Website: crate-barrel
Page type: billing-address
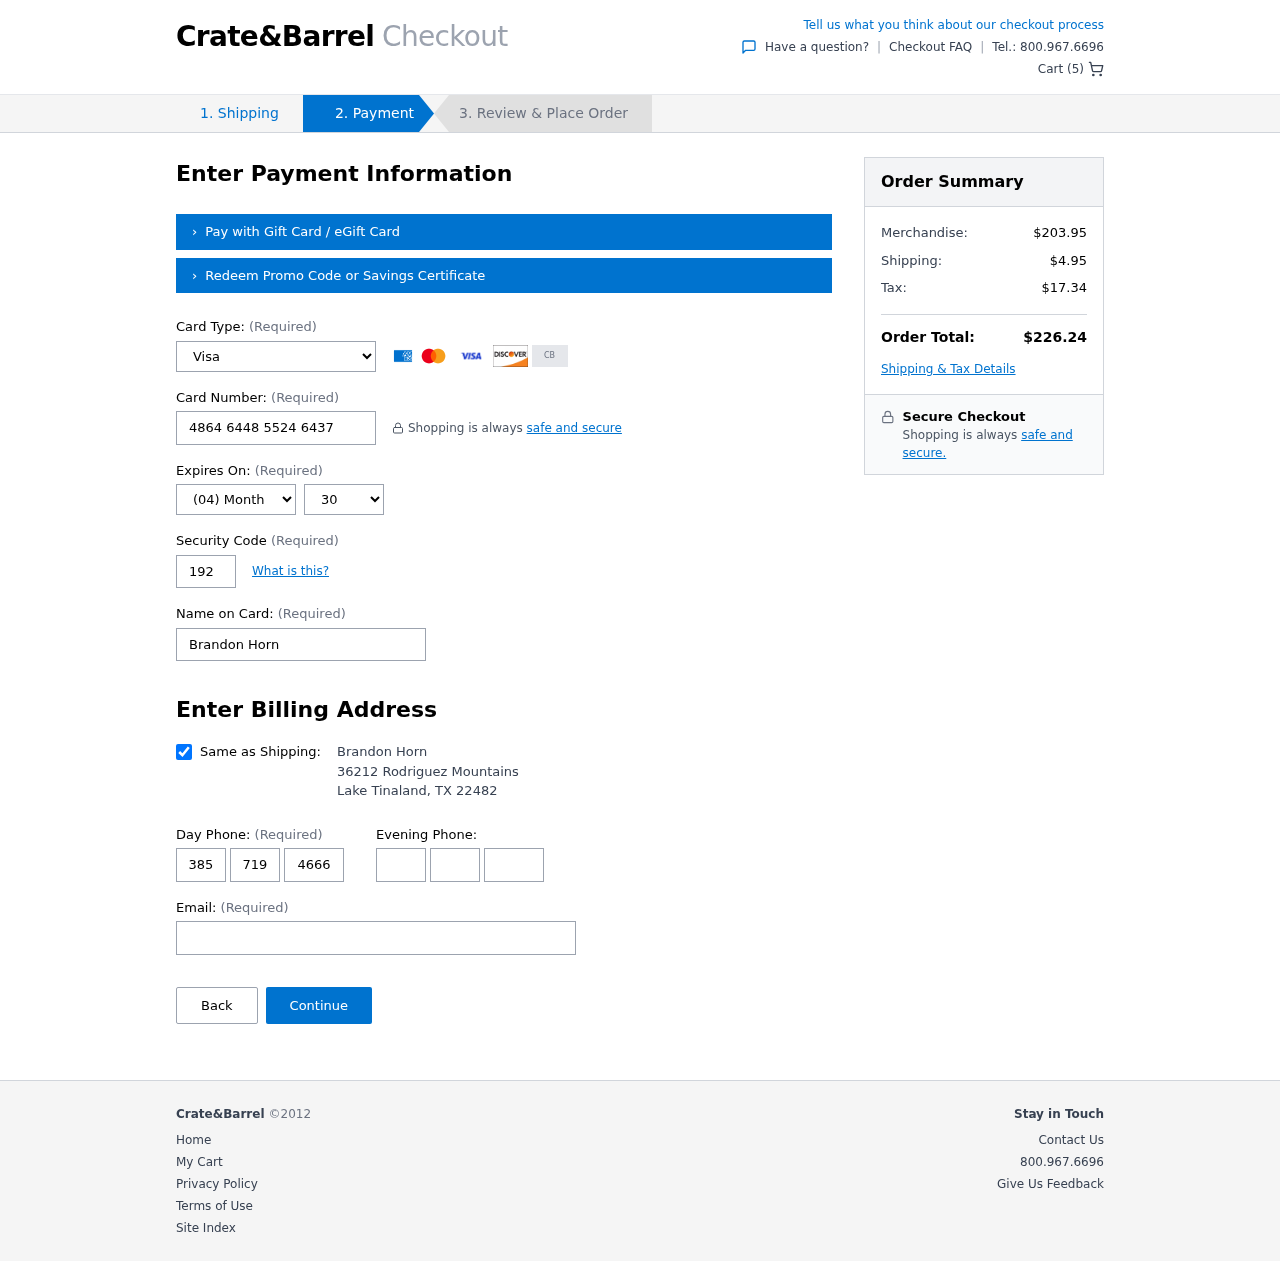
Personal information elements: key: PII_CARD_CVV
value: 192
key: PII_CARD_EXPIRY_MONTH
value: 04
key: PII_CARD_EXPIRY_YEAR
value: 30
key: PII_CARD_NUMBER
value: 4864 6448 5524 6437
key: PII_CARD_TYPE
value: Visa
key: PII_CITY
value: Lake Tinaland
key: PII_EMAIL
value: brandon.horn@gmail.com
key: PII_FULLNAME
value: Brandon Horn
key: PII_PHONE_AREA
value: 385
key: PII_PHONE_PREFIX
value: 719
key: PII_PHONE_SUFFIX
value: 4666
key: PII_POSTCODE
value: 22482
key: PII_STATE_ABBR
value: TX
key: PII_STREET
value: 36212 Rodriguez Mountains
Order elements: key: ORDER_NUM_ITEMS
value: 5
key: ORDER_SUBTOTAL
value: $203.95
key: ORDER_SHIPPING_COST
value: $4.95
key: ORDER_TAX
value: $17.34
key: ORDER_TOTAL
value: $226.24